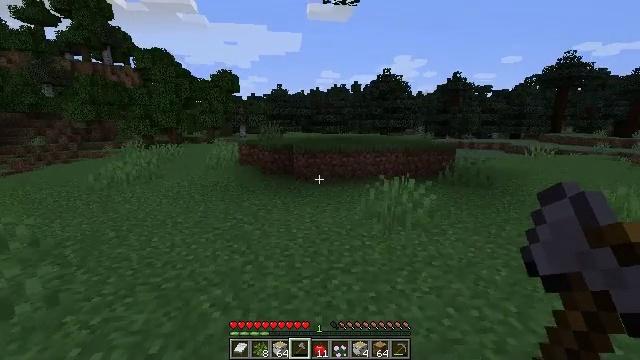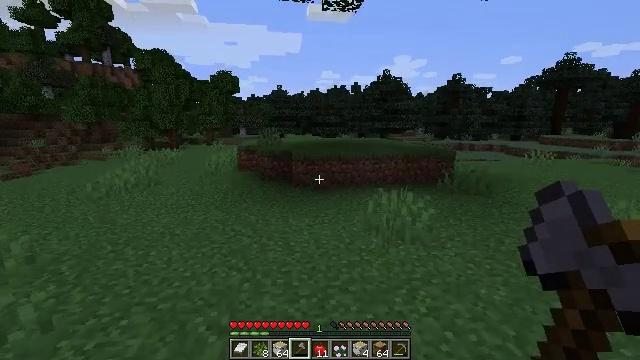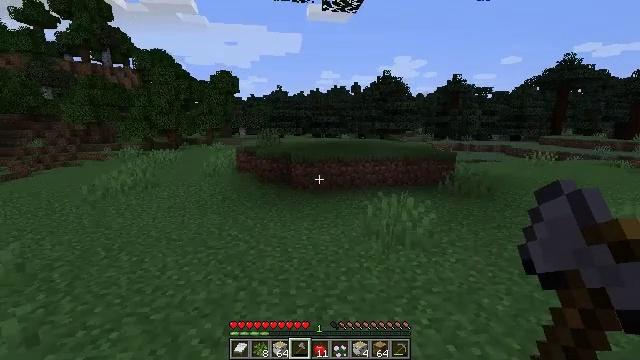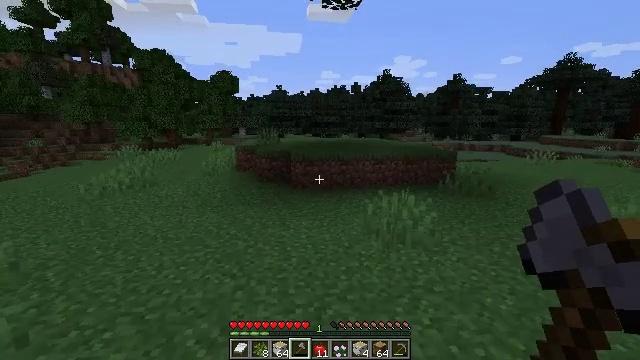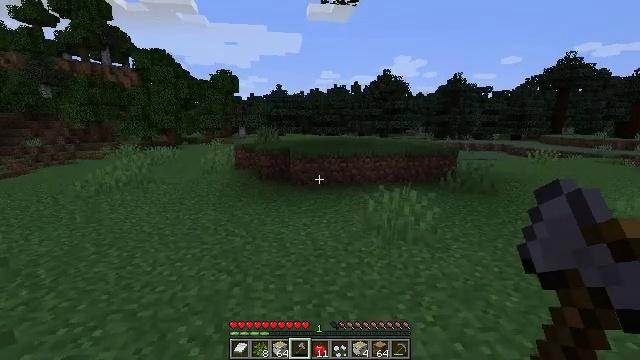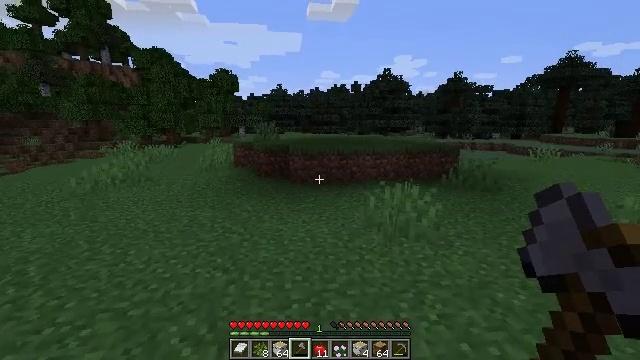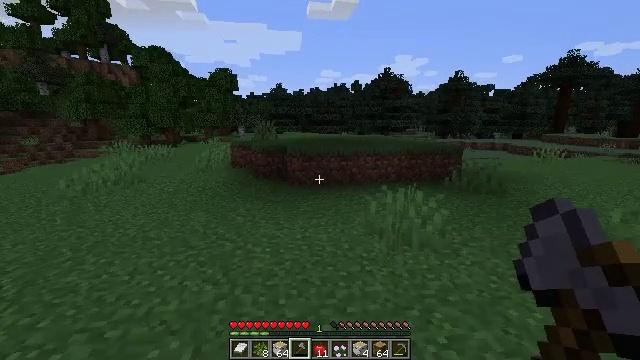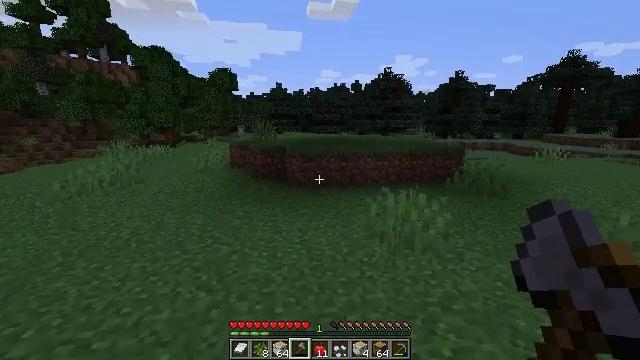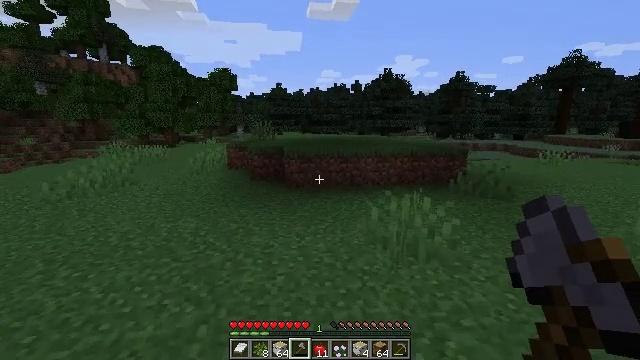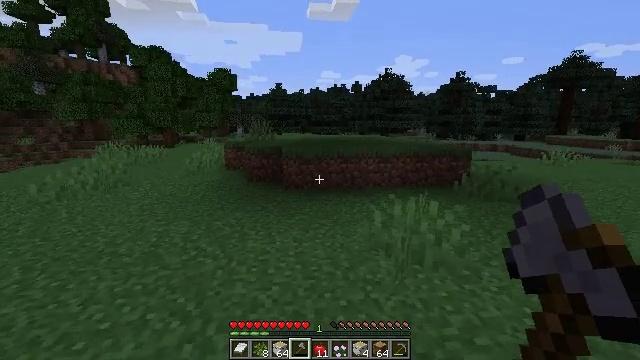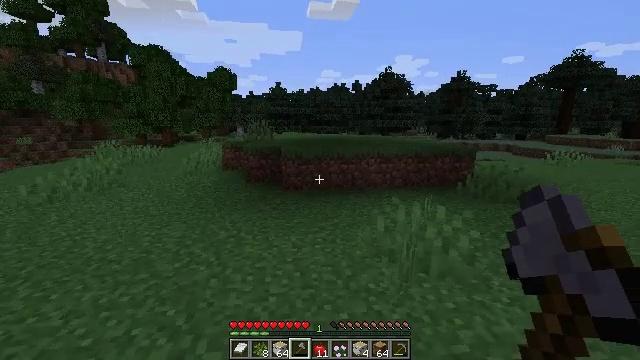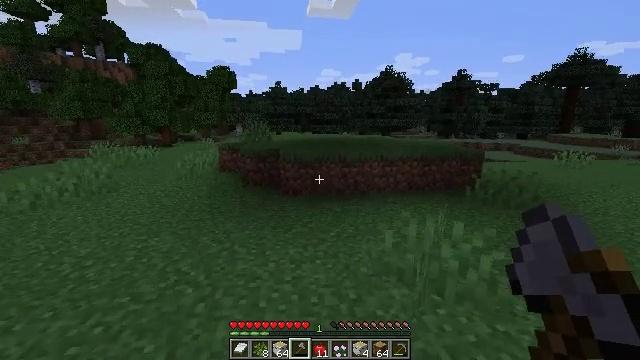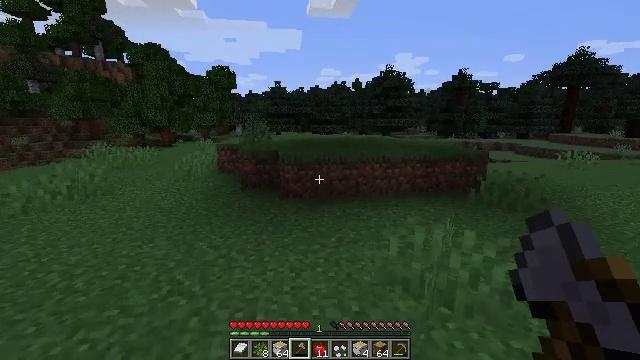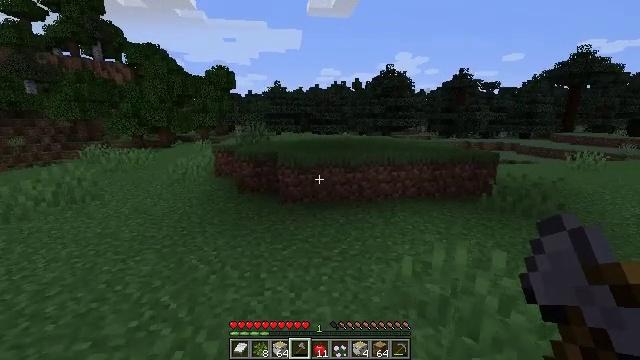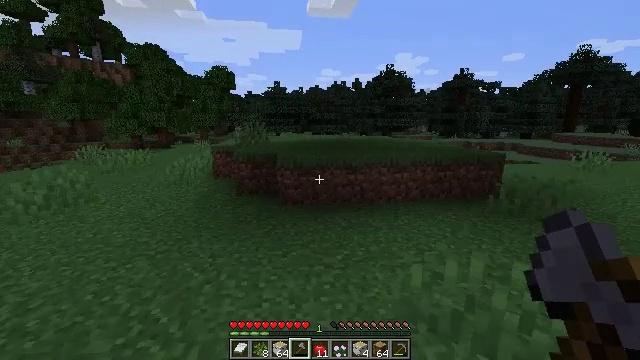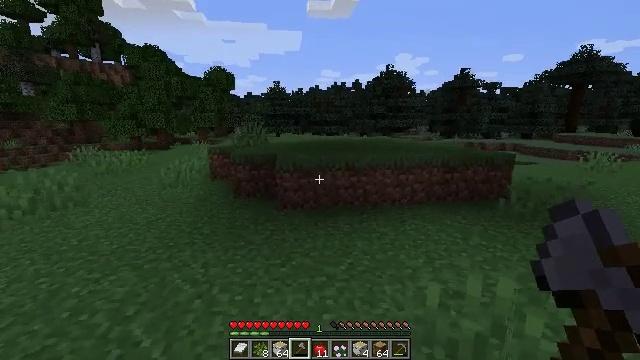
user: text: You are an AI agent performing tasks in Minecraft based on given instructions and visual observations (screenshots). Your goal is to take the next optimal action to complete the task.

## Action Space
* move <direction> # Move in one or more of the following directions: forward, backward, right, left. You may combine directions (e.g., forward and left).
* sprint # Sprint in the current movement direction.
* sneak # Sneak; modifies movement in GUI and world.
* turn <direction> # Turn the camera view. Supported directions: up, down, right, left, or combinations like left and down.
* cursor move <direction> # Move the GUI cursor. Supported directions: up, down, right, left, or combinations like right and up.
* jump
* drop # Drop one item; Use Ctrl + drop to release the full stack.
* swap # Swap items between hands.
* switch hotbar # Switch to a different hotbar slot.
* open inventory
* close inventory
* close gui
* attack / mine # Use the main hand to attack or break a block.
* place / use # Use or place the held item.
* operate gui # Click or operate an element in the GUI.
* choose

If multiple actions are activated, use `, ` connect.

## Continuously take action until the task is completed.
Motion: motion action
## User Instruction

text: Punch the spruce leaves to get saplings.
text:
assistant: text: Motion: move forward, jump
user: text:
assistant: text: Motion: move forward, jump
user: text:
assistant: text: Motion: move forward
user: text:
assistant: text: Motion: move forward
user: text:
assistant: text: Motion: move forward
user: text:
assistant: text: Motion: move forward
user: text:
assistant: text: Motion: move forward
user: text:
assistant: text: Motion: move forward
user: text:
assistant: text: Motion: move forward
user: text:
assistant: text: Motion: move forward
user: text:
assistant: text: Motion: move forward
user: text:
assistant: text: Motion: move forward
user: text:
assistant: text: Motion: move forward
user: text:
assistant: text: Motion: move forward
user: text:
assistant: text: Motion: move forward
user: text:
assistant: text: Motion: move forward
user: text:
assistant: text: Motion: move forward
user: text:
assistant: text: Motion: move forward
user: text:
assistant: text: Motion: move forward
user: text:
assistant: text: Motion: move forward
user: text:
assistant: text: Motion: move forward
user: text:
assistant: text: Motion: move forward
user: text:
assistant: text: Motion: move forward
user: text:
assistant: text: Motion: move forward
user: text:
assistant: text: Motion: move forward
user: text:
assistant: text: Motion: move forward
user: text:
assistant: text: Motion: move forward
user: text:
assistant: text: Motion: move forward
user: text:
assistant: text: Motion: move forward
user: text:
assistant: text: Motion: move forward